Field crop: tomato
Growth stage: 2
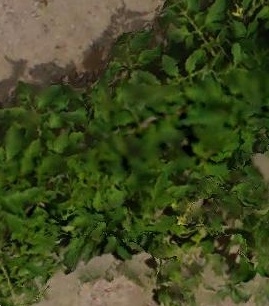
Species: tomato